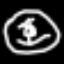
Label: clock